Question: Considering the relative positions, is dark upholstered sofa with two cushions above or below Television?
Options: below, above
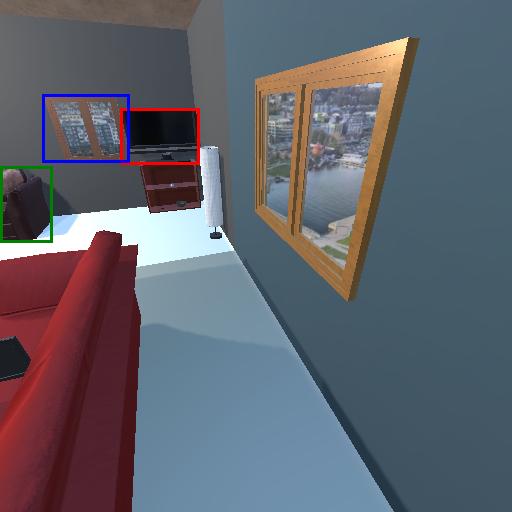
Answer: below